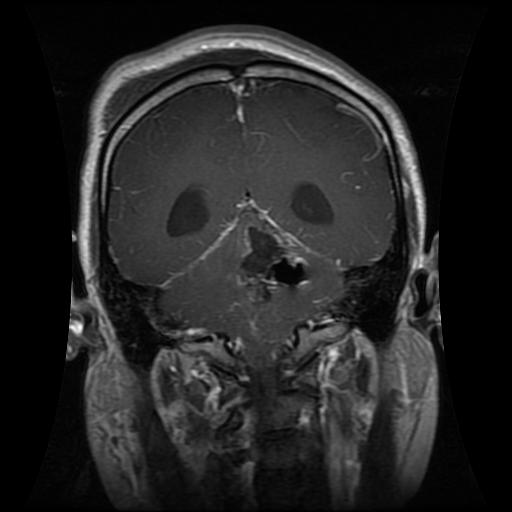
Label: glioma